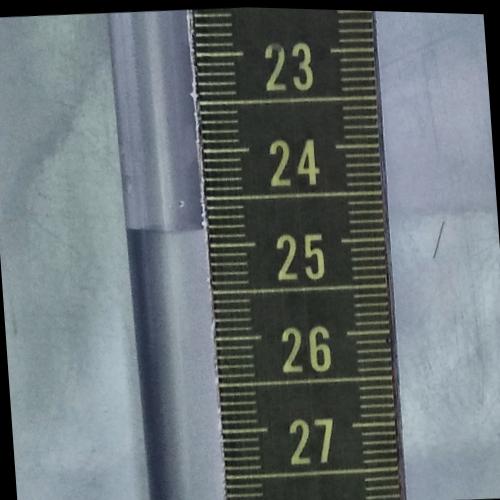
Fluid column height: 24.8 cm